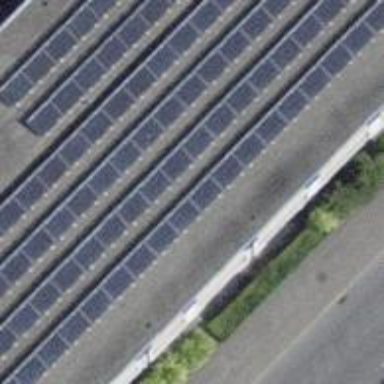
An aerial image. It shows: Solar power generator with photovoltaic panels.